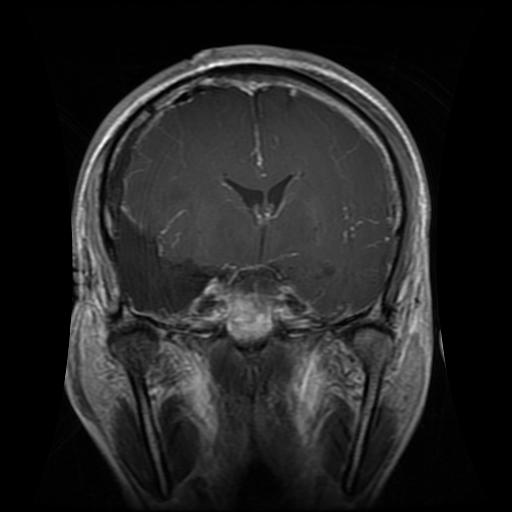
Label: glioma